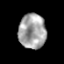
Tissue: prostate
Cell type: Epithelial cells
Senescence score: 0.2871
Nuclear area (px): 934
Mean DAPI intensity: 163.288